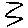
Label: zigzag